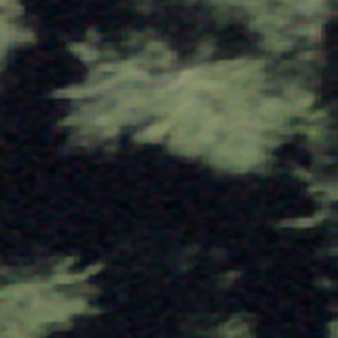
Label: other